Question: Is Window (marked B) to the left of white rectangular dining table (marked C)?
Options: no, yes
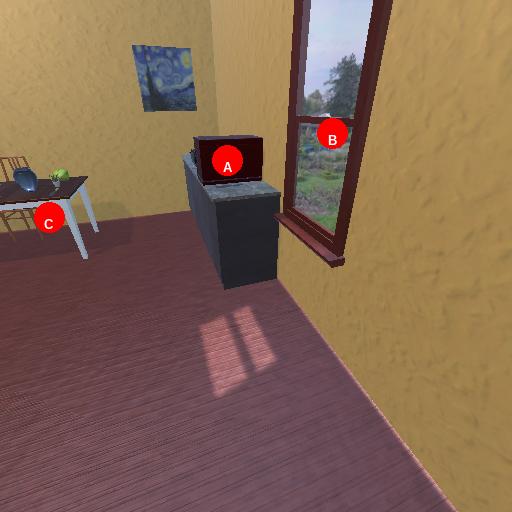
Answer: no